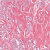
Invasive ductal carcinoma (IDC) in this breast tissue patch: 1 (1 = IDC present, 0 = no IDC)